Question: Earlier i have purchased a web space of PHP and a domain name .
Now i have purchased another web sapce of ASP.net .I want to bind my existing domain name with my new Web space.
So through some google search i came to know to i have to make Entry of the new server's Ip in the DNS zone. In my previous PHP's Cpanel i m having the following window.
Should i make entry from here , and what should I enter at these textboxes.

Please help.
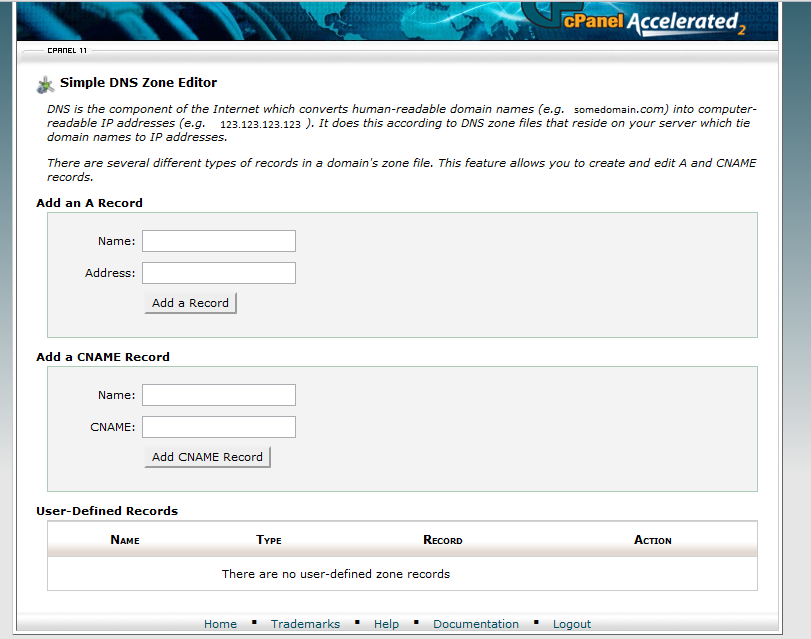
Answer: The best option is to change the nameservers at your domain registrar to your new host's nameservers which should be provided in their welcome email.